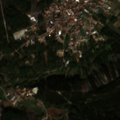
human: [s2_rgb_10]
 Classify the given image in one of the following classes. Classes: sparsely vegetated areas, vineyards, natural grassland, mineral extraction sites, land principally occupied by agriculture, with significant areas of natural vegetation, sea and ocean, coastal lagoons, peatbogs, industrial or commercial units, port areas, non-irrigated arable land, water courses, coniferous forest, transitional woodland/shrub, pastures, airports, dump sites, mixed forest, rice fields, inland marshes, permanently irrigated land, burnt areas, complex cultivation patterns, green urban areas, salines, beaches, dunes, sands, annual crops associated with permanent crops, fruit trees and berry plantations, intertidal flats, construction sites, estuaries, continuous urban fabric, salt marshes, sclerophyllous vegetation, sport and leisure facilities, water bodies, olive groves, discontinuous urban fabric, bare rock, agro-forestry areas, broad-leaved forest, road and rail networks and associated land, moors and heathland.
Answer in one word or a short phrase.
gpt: discontinuous urban fabric, complex cultivation patterns, land principally occupied by agriculture, with significant areas of natural vegetation, broad-leaved forest, coniferous forest